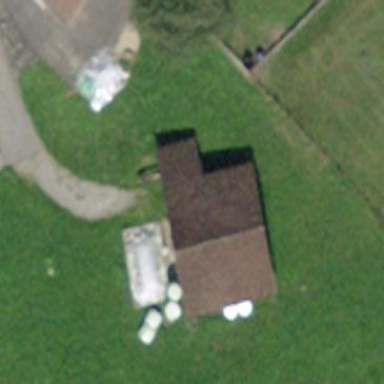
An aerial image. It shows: Rural barn.